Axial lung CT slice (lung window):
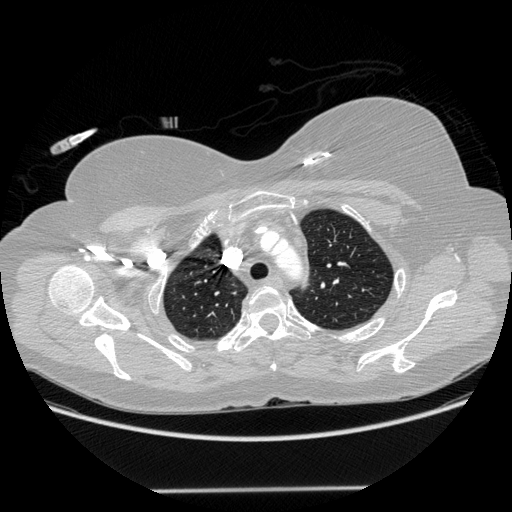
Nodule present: no